Field crop: maize
Growth stage: 2
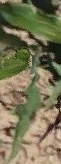
Species: maize